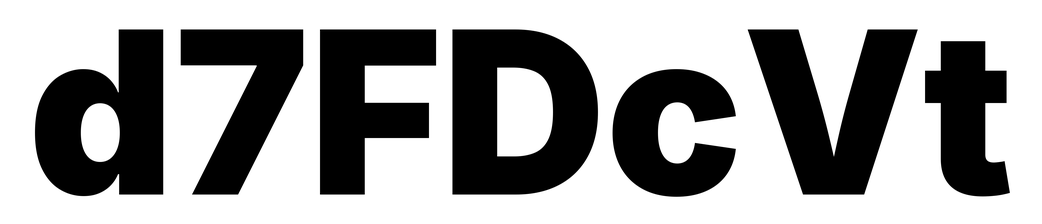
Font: Inter_Black